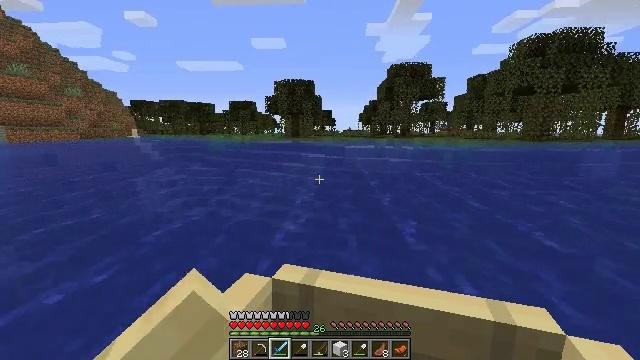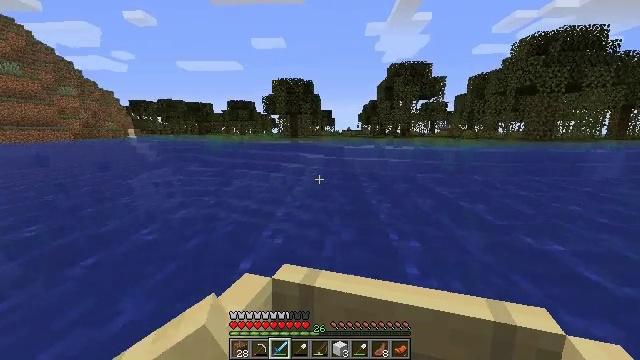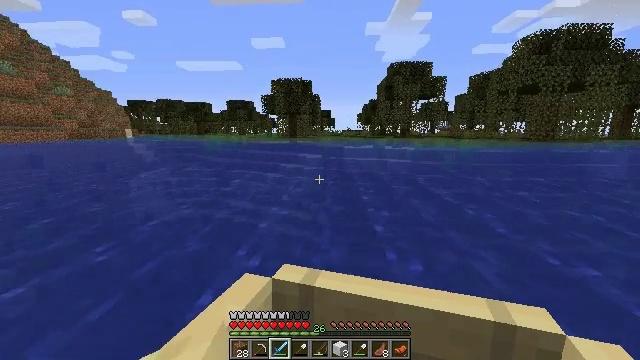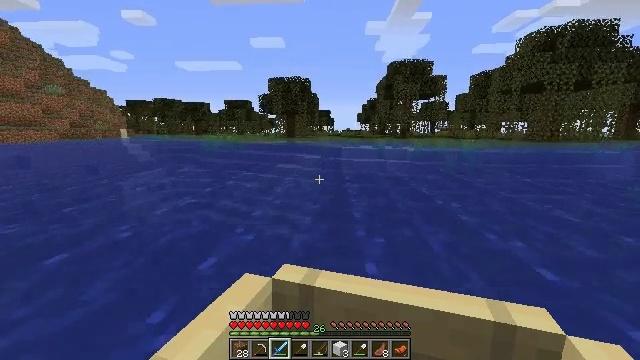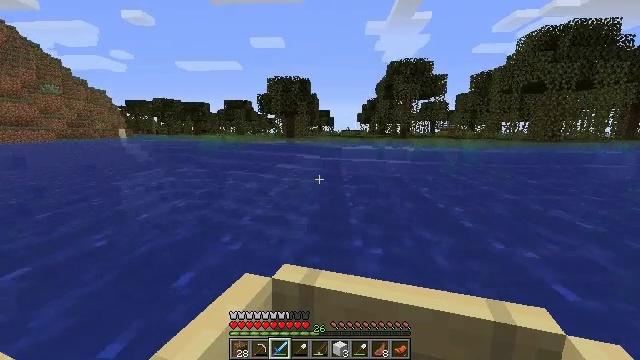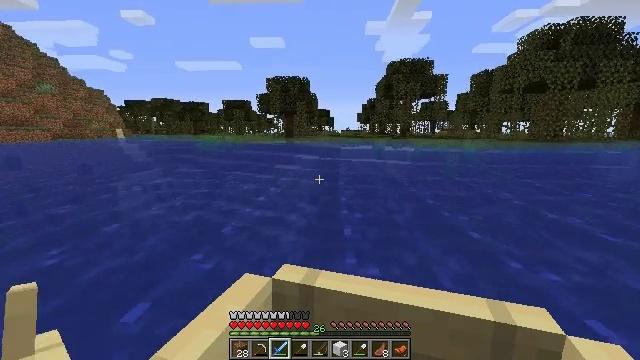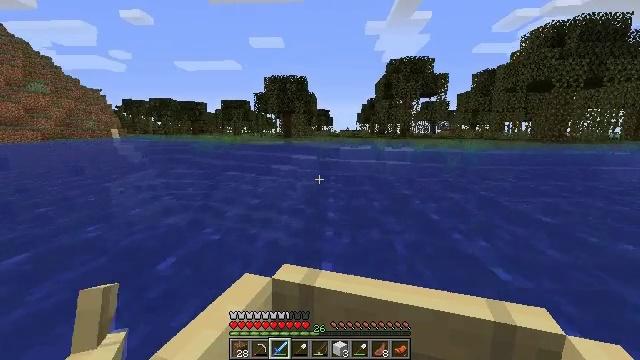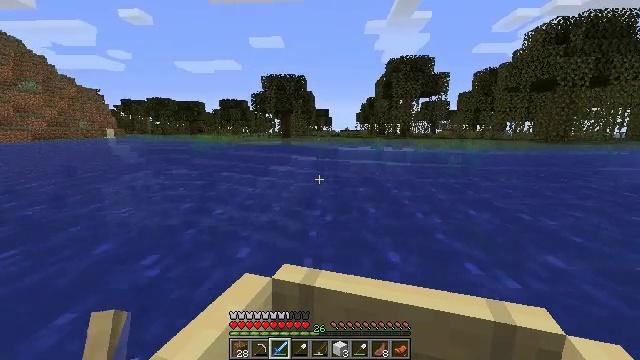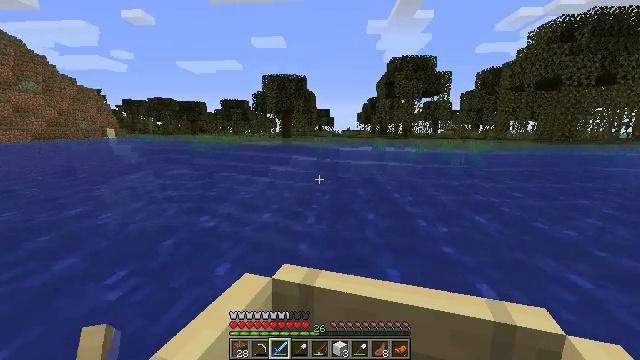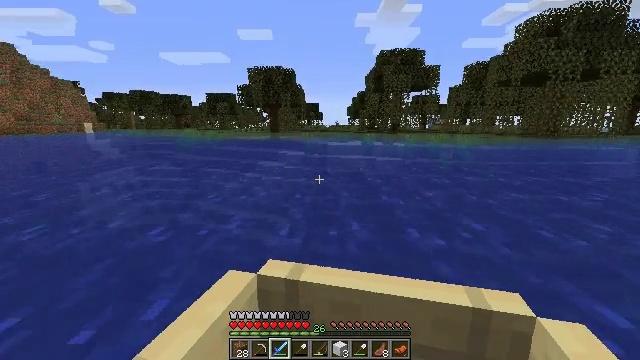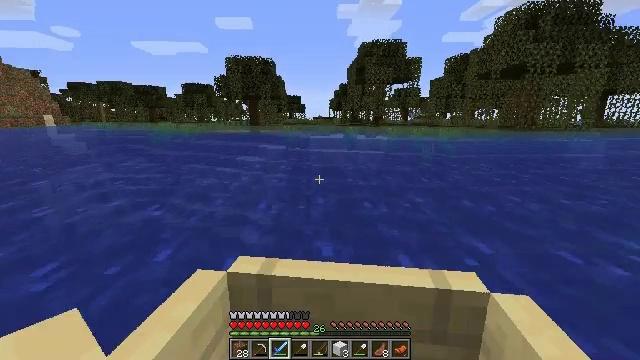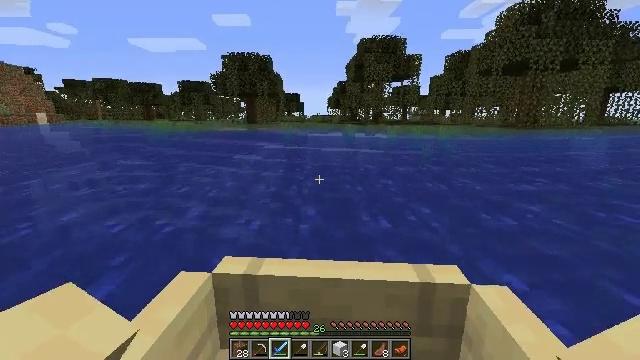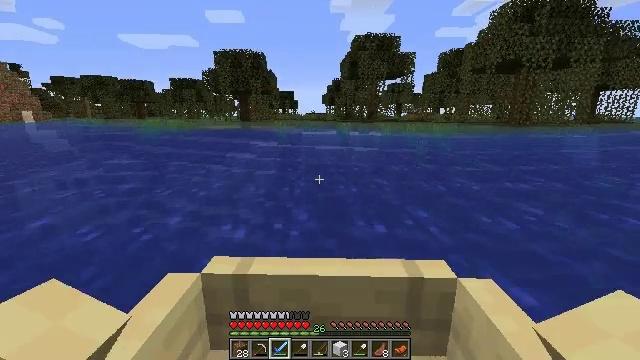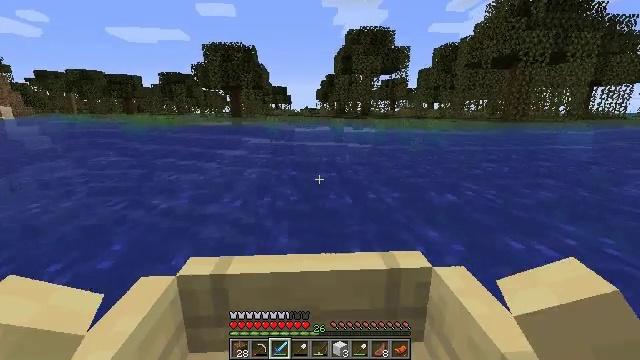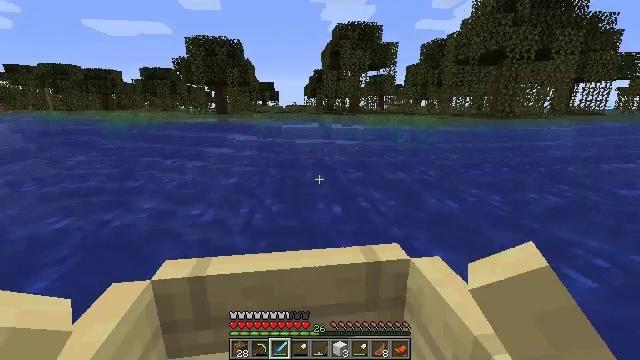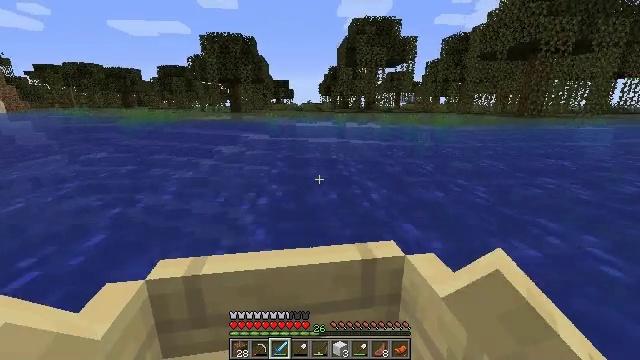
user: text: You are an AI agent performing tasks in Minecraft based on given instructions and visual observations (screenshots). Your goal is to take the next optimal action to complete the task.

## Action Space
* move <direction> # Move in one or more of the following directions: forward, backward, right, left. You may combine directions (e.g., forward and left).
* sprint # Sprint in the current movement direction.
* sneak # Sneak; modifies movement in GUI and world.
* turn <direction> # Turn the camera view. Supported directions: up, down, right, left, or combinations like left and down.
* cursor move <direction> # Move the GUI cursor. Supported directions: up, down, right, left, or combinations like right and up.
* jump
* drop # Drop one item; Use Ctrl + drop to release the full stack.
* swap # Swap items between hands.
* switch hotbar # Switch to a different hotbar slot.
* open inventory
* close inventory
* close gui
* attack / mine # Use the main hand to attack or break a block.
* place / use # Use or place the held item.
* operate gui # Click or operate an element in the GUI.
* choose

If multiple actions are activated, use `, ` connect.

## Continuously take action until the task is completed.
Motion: motion action
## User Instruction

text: Remove a lily pad from the inventory.
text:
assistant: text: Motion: move forward
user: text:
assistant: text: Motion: move forward
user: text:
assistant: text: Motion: move forward
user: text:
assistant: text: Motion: move forward
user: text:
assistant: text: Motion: move forward
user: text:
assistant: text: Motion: move forward
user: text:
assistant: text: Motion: move forward and move left
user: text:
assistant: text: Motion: move forward and move left
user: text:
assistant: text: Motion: move forward and move left, turn right and down
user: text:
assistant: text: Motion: move forward and move left, turn right and down
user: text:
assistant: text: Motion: move forward, turn right
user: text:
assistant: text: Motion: move forward, turn right
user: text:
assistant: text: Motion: move forward, turn right
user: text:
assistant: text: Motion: move forward, turn right
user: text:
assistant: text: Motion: move forward, turn right
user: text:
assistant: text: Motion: move forward, turn right
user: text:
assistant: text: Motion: move forward, turn right
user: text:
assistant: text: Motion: move forward
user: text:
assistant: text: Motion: move forward
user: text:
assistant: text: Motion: move forward
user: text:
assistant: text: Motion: move forward
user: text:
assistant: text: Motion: move forward
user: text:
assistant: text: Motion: move forward
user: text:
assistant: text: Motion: move forward
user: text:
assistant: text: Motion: move forward
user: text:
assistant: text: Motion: move forward
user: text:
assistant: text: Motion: move forward
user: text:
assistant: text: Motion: move forward
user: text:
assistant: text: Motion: move forward
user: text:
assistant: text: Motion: move forward